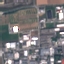
Land use / land cover class: Industrial